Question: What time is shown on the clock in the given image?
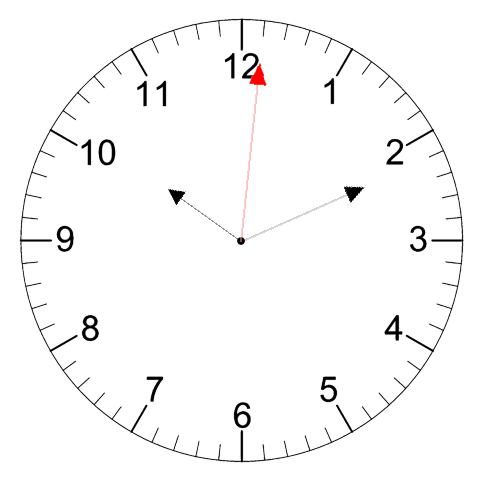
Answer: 10:11:01